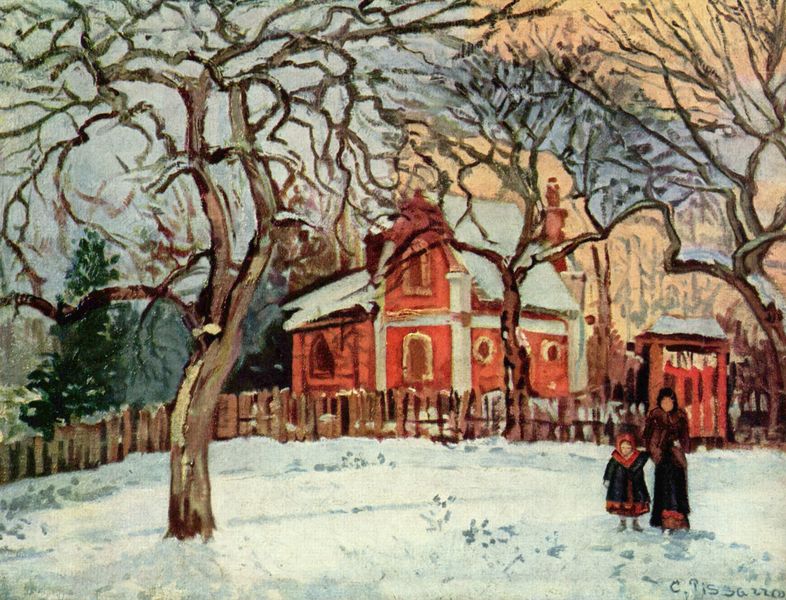
Titel: Kastanienbäume in Louveciennes
Künstler: Camille Pissarro
Standort: Paris
Institution: Musée d'Orsay
Schlagwörter: baum, blau, blätter, gemälde, himmel, schatten, weiß, wolken, bäume, frauen, gelb, grün, impressionismus, landschaft, menschen, mädchen, ocker, äste, braun, fenster, frau, grau, hell, holz, licht, orange, schwarz, tür, dach, dame, eis, gebäude, haus, rot, schnee, tuch, weg, wolke, zaun, rock, wand, kragen, pelz, bild, signatur, öl, ast, baumstamm, kalt, natur, stamm, zweige, kirche, pfad, schlank, sonne, figur, mantel, kind, mutter, paar, tochter, blatt, wald, kamin, schornstein, garten, bewölkt, fell, kopfbedeckung, zwei, schuhe, pointilismus, russland, spuren, abendsonne, kahl, klein, gartenzaun, lattenzaun, weis, winter, holzzaun, kopftuch, jaune, manteau, maler, tor, leuchten, wände, eingang, rundfenster, spaziergang, linie, kälte, pleinair, zweig, blanc, mäntel, bläulich, stiefel, laubbaum, nadelbaum, tanne, pelzkragen, maison, pforte, geäst, rouge, zaum, winterlandschaft, schneebedeckt, femme, arbre, bois, ciel, paysage, wess, peinture, gesichtslos, erwachsene, bleu, lumiere, campagne, holzbretter, pisarro, enfant, mère, pissaro, cheminée, grille, porte, pissarro, nuage, eglise, arbres, tronc, froid, hiver, neige, pelzumhang, portail, wintertag, branche, frau mit kind, passants, fourrure, russie, famille, pas, pelzmäntel, branches, landschaf, promenade, hameau, arbr, camille pisarro, camille pissarro, effet, effet de neige, peltmantel, pelzkrägen, schneedach, sapin, 19. jahrhundert, spectateur, abre, dschne, paysage sous la neige, russische kirche, naif, demme, bäune, barrière, personne, clôture, portail haie, grillage, campagne\, bonnard, roouge, soutine, geführt, maison rouge